Question: I am using custom background for Grid items, and as normal it works, but when i do click on any of the Grid item (it's not working)
So what could be the reason, why its not working when i am doing click on any of the Grid Item, whereas its working in normal mode..
For ImageGallery I am using <URL> one
'''
<?xml version="1.0" encoding="utf-8"?>
<selector xmlns:android="http://schemas.android.com/apk/res/android">
<item android:drawable="@color/blue" android:state_pressed="true" />
<item android:drawable="@color/blue" android:state_selected="true" />
<item android:drawable="@color/blue" android:state_focused="true" />
<item android:drawable="@color/white" />
</selector>
'''
Grid item layout xml:
'''
<?xml version="1.0" encoding="utf-8"?>
<RelativeLayout xmlns:android="http://schemas.android.com/apk/res/android"
android:layout_width="wrap_content"
android:layout_height="wrap_content"
android:background="@drawable/grid_background"
android:descendantFocusability="blocksDescendants"
android:padding="5dp">
<ImageView
android:id="@+id/grid_item_image"
android:layout_width="fill_parent"
android:layout_height="fill_parent"
android:scaleType="centerCrop">
</ImageView>
<FrameLayout
android:layout_width="fill_parent"
android:layout_height="fill_parent"
android:padding="1dip" >
<ProgressBar
android:id="@+id/loading"
android:layout_width="wrap_content"
android:layout_height="wrap_content"
android:layout_gravity="center"
android:visibility="gone" />
</FrameLayout>
</RelativeLayout>
'''
Here is the main grid xml:
'''
<?xml version="1.0" encoding="utf-8"?>
<RelativeLayout xmlns:android="http://schemas.android.com/apk/res/android"
android:layout_width="match_parent"
android:layout_height="match_parent"
android:background="#000000">
<!-- The GridView to display picture's preview -->
<GridView
android:id="@+id/grid_view"
android:layout_width="fill_parent"
android:layout_height="fill_parent"
android:numColumns="auto_fit"
android:gravity="center"
android:stretchMode="columnWidth"
android:drawSelectorOnTop="true"
android:focusable="true"
android:clickable="true"
android:scrollbars="none"
>
</GridView>
</RelativeLayout>
'''
This is what i am getting as normal and even when i do tap on any of the GridView Item:

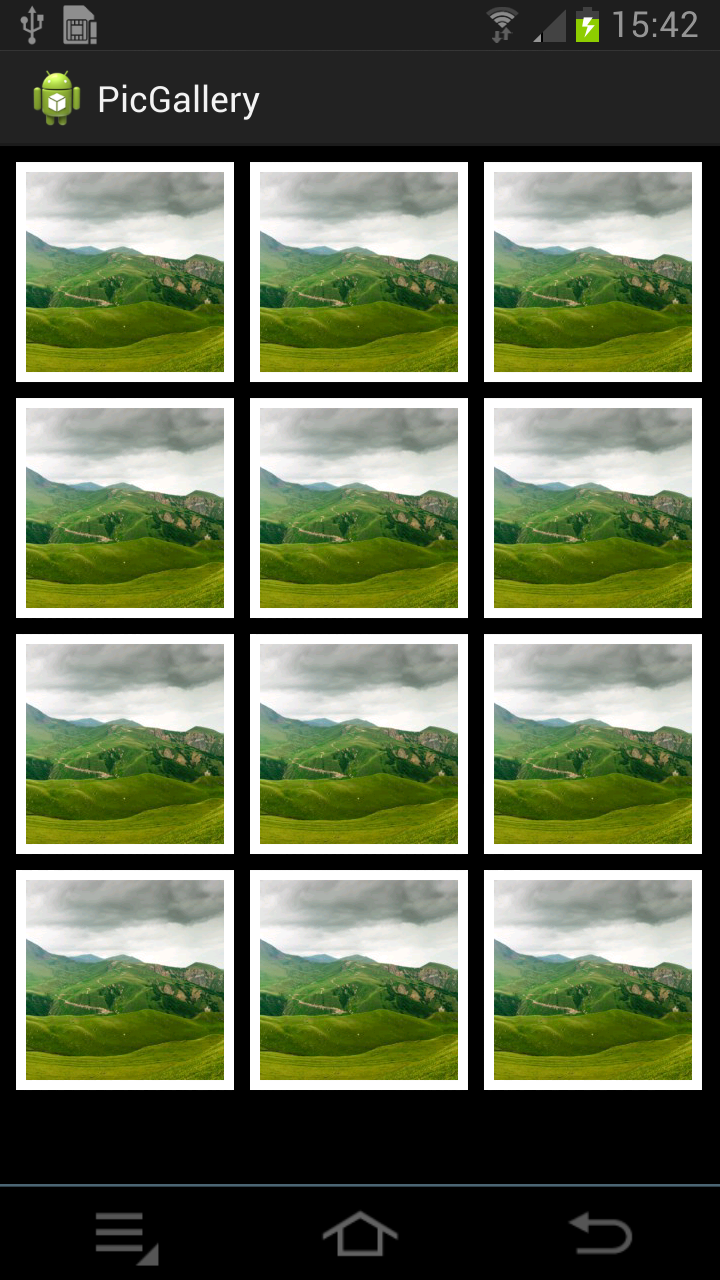
Answer: This may help you
make your selector like this
'''
<?xml version="1.0" encoding="utf-8"?>
<selector xmlns:android="http://schemas.android.com/apk/res/android">
<item android:drawable="@color/black" android:state_pressed="true" />
<item android:drawable="@color/black" android:state_selected="true" />
<item android:drawable="@color/black" android:state_focused="true" />
<item android:drawable="@color/white" />
</selector>
'''
and Relative layout add
'''
<?xml version="1.0" encoding="utf-8"?>
<RelativeLayout xmlns:android="http://schemas.android.com/apk/res/android"
android:layout_width="wrap_content"
android:layout_height="wrap_content"
android:clickable="true"
android:descendantFocusability="blocksDescendants"
android:background="@drawable/grid_background"
android:padding="5dp">
<ImageView
android:id="@+id/grid_item_image"
android:layout_width="fill_parent"
android:layout_height="fill_parent"
android:focusable="false"
android:scaleType="centerCrop">
</ImageView>
<FrameLayout
android:layout_width="fill_parent"
android:layout_height="fill_parent"
android:focusable="false"
android:padding="1dip" >
<ProgressBar
android:focusable="false"
android:id="@+id/loading"
android:layout_width="wrap_content"
android:layout_height="wrap_content"
android:layout_gravity="center"
android:visibility="gone" />
</FrameLayout>
</RelativeLayout>
'''